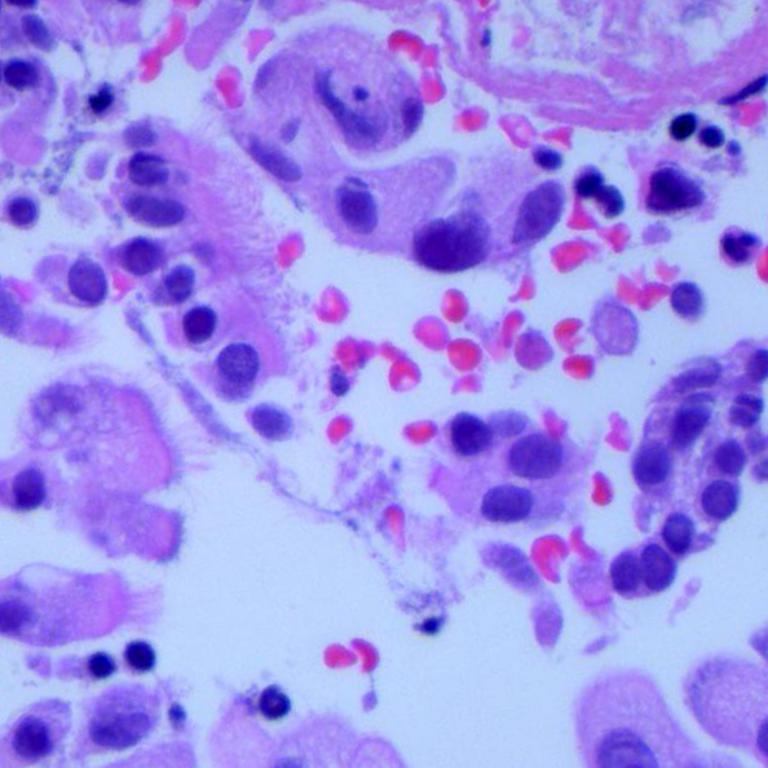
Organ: lung
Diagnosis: adenocarcinomas